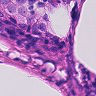
Metastatic tissue present: yes